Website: apple
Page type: address-validator
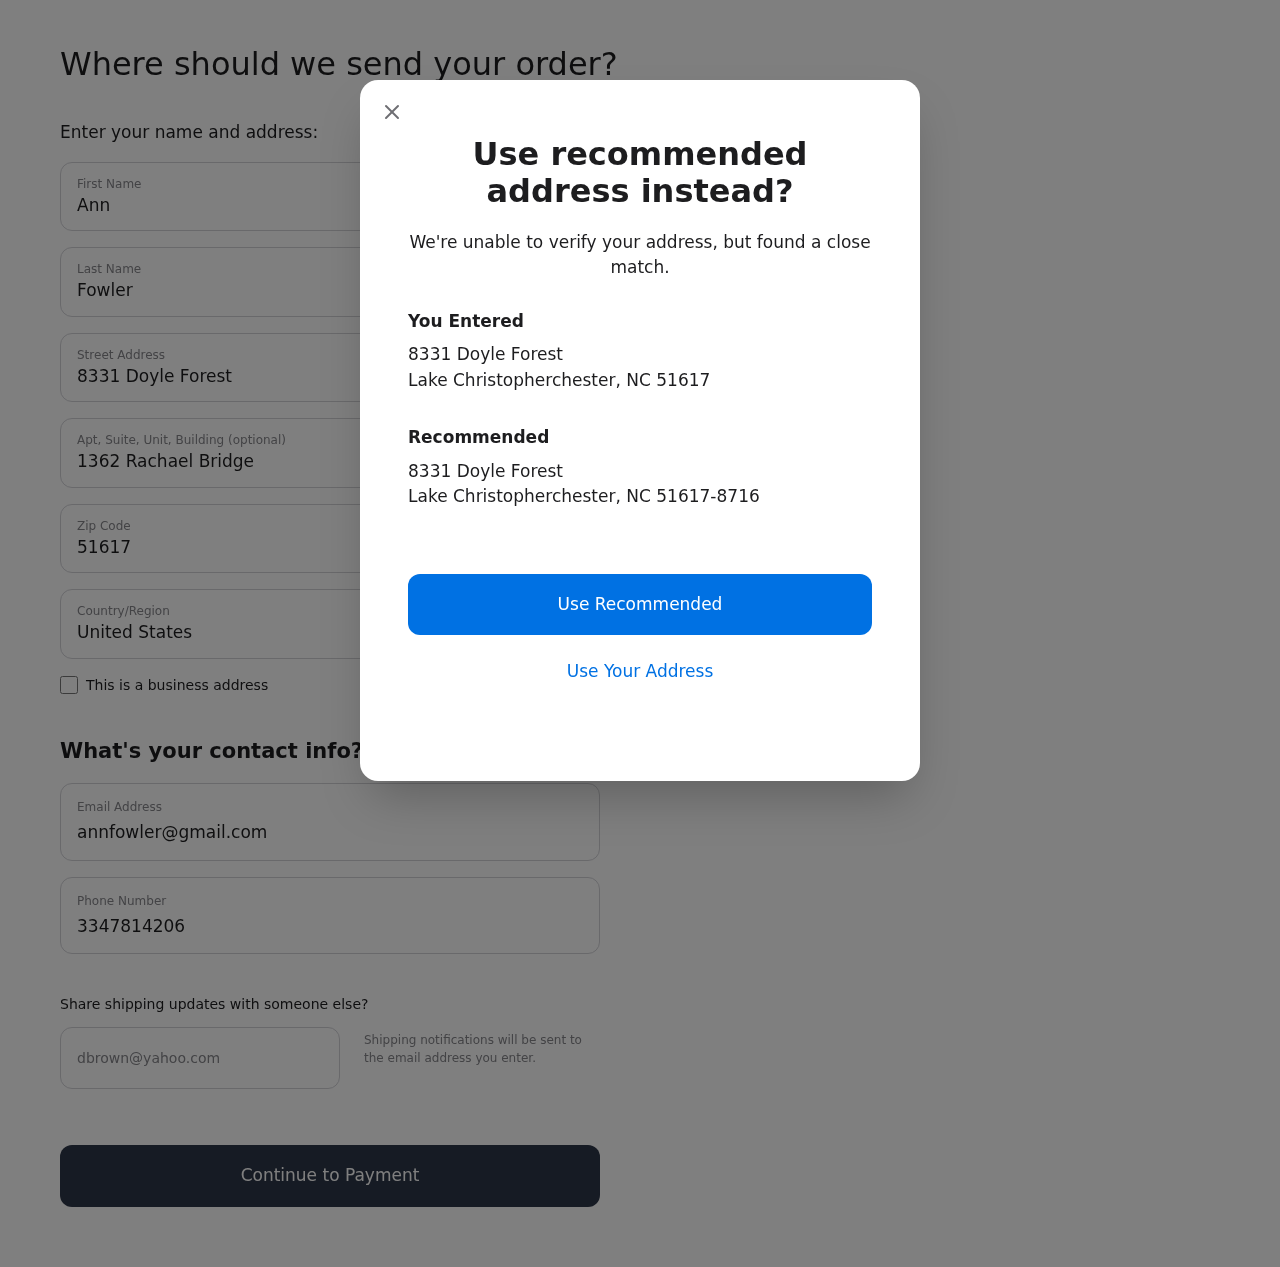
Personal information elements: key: PII_CITY
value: Lake Christopherchester
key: PII_COUNTRY
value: United States
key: PII_EMAIL
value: annfowler@gmail.com
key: PII_FIRSTNAME
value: Ann
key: PII_GIFT_EMAIL
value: dbrown@yahoo.com
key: PII_LASTNAME
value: Fowler
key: PII_PHONE
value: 3347814206
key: PII_POSTCODE
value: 51617
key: PII_POSTCODE_FULL
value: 51617-8716
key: PII_STATE_ABBR
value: NC
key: PII_STREET
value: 8331 Doyle Forest
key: PII_STREET2
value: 8331 Doyle Forest
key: PII_STREET2
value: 1362 Rachael Bridge
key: PII_CITY2
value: Lake Christopherchester
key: PII_STATE_ABBR2
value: NC